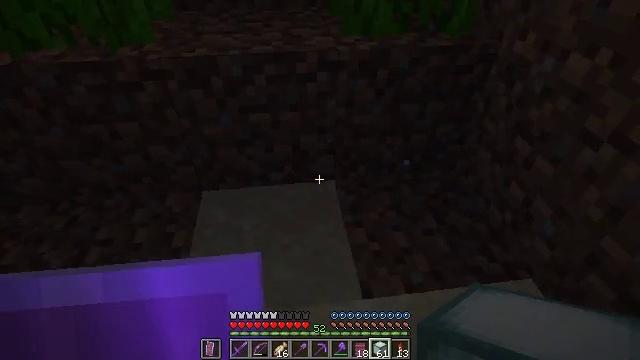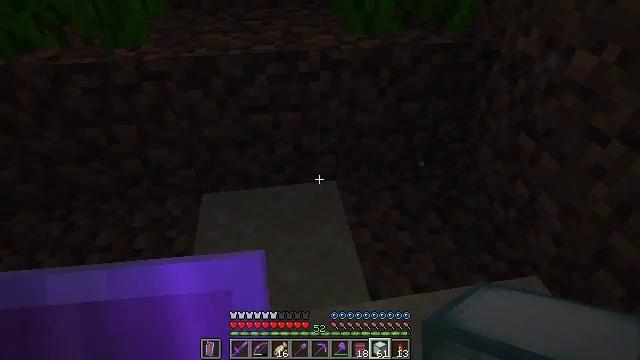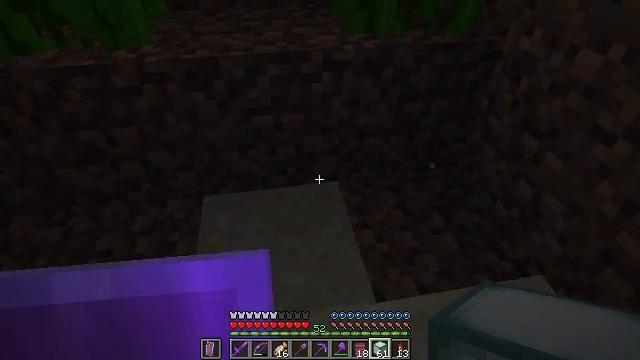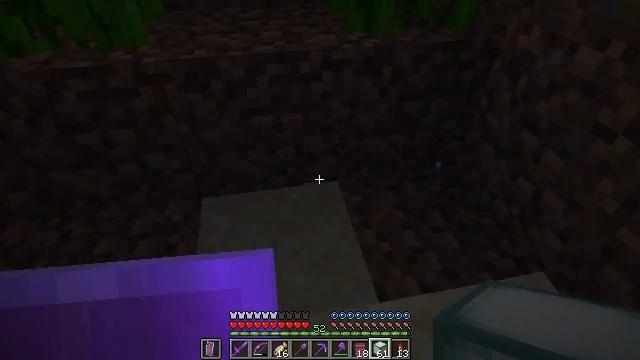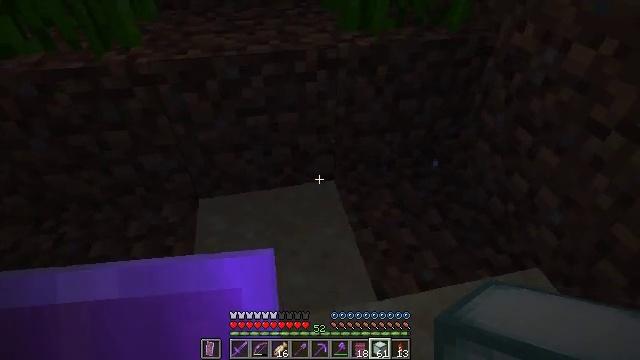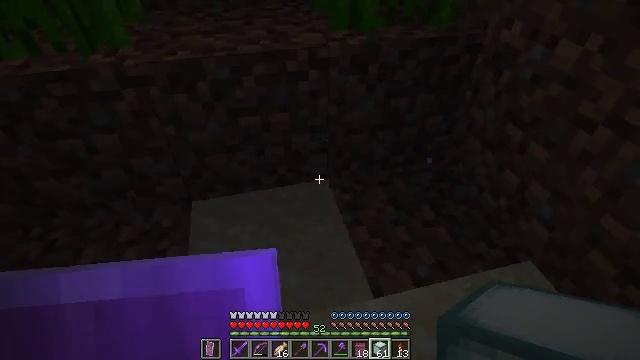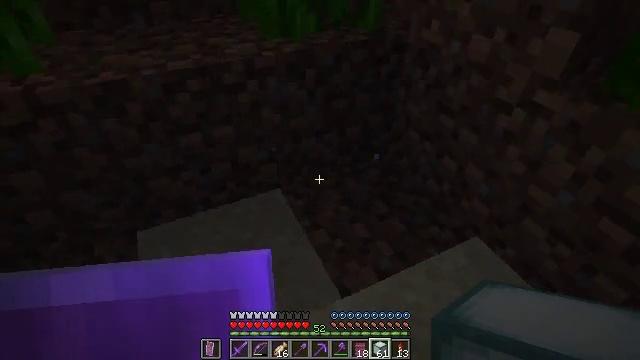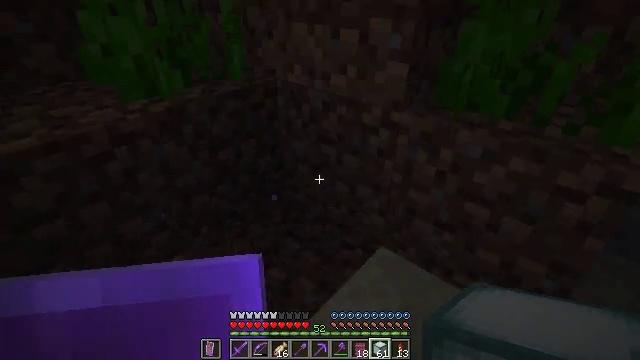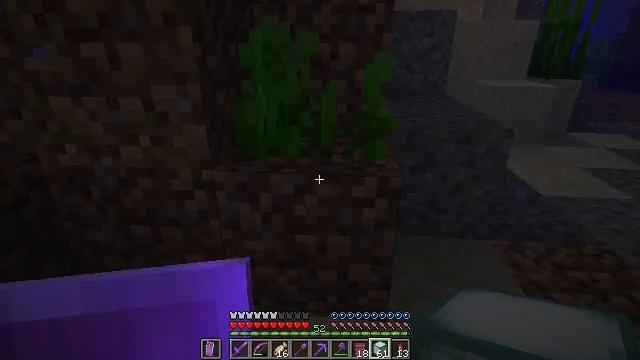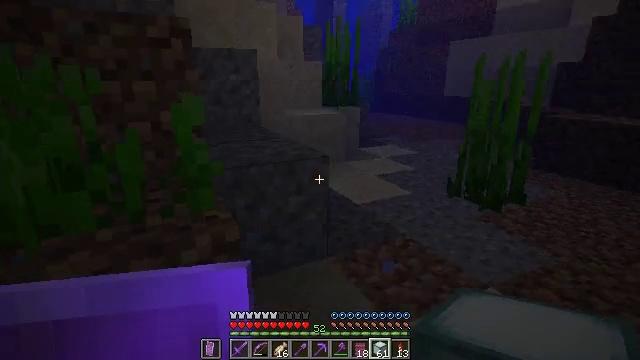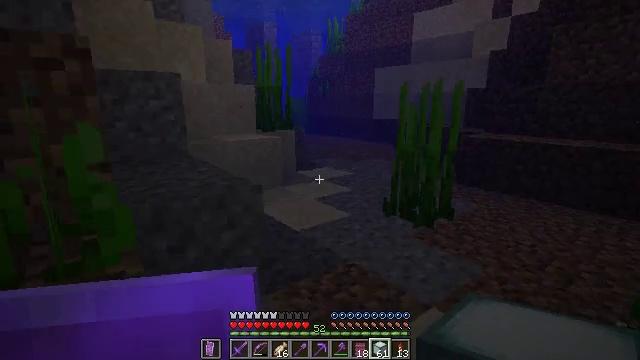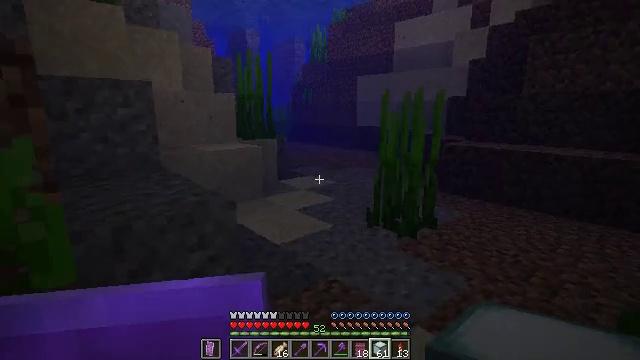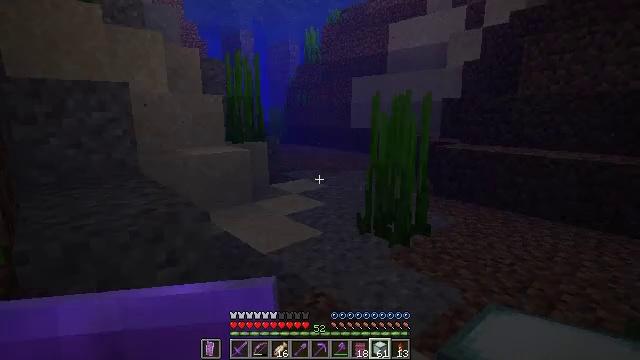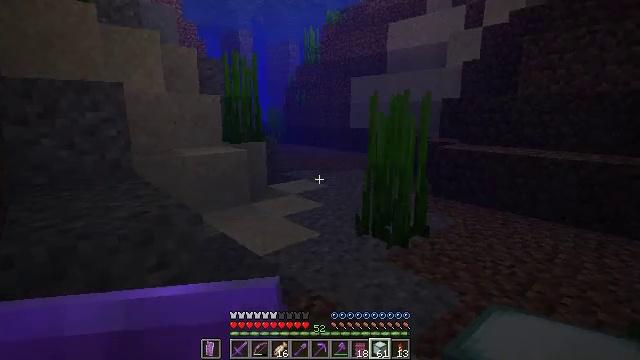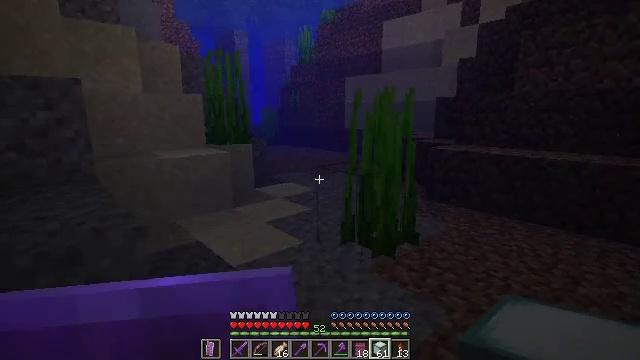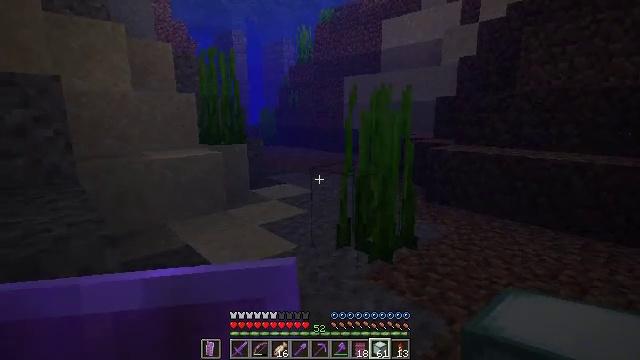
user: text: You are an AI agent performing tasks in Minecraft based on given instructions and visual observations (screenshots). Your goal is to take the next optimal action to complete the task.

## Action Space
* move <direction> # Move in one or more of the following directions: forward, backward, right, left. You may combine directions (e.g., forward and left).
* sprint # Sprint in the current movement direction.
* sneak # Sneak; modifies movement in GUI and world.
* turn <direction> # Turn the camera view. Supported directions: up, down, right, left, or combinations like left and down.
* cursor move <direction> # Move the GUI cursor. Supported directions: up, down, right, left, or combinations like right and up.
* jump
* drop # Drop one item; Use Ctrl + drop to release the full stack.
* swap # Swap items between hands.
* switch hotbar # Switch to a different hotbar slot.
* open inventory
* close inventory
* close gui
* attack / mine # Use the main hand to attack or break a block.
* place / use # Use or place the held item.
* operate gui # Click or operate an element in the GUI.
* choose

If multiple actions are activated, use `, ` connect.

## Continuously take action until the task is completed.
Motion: motion action
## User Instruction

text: Create a sea lantern.
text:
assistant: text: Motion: turn right
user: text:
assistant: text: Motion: no_op
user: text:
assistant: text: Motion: turn right
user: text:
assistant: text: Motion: turn right
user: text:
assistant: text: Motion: turn right
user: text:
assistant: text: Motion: turn right and up
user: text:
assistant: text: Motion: turn right and up
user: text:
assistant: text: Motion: move forward, turn right and up
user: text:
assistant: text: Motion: move forward, turn right and up
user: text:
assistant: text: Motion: move forward and move right, turn right and up
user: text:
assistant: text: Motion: move forward and move right, turn right and up
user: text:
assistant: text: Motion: move forward and move right
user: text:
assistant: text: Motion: move forward and move right
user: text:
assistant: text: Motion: move forward and move right
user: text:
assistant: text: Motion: move forward
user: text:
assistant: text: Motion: move forward
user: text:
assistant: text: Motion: move forward
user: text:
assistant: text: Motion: move forward
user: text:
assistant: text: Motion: move forward
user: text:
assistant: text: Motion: move forward
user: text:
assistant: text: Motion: move forward
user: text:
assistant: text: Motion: move forward
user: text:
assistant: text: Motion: move forward
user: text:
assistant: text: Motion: move forward, sprint
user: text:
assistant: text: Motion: move forward, sprint, turn left and up
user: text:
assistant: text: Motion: move forward, sprint, turn left and up
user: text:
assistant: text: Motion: move forward, sprint, turn left and up
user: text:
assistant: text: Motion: move forward, sprint, turn up
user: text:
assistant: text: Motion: move forward, sprint
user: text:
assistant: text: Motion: move forward, sprint